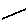
Label: line